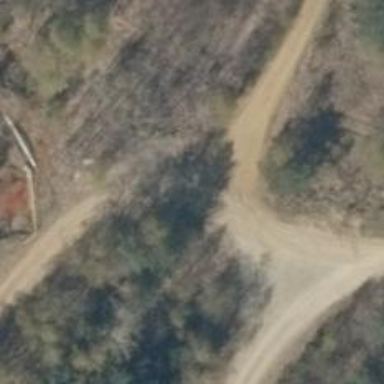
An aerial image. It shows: Gravel track road.